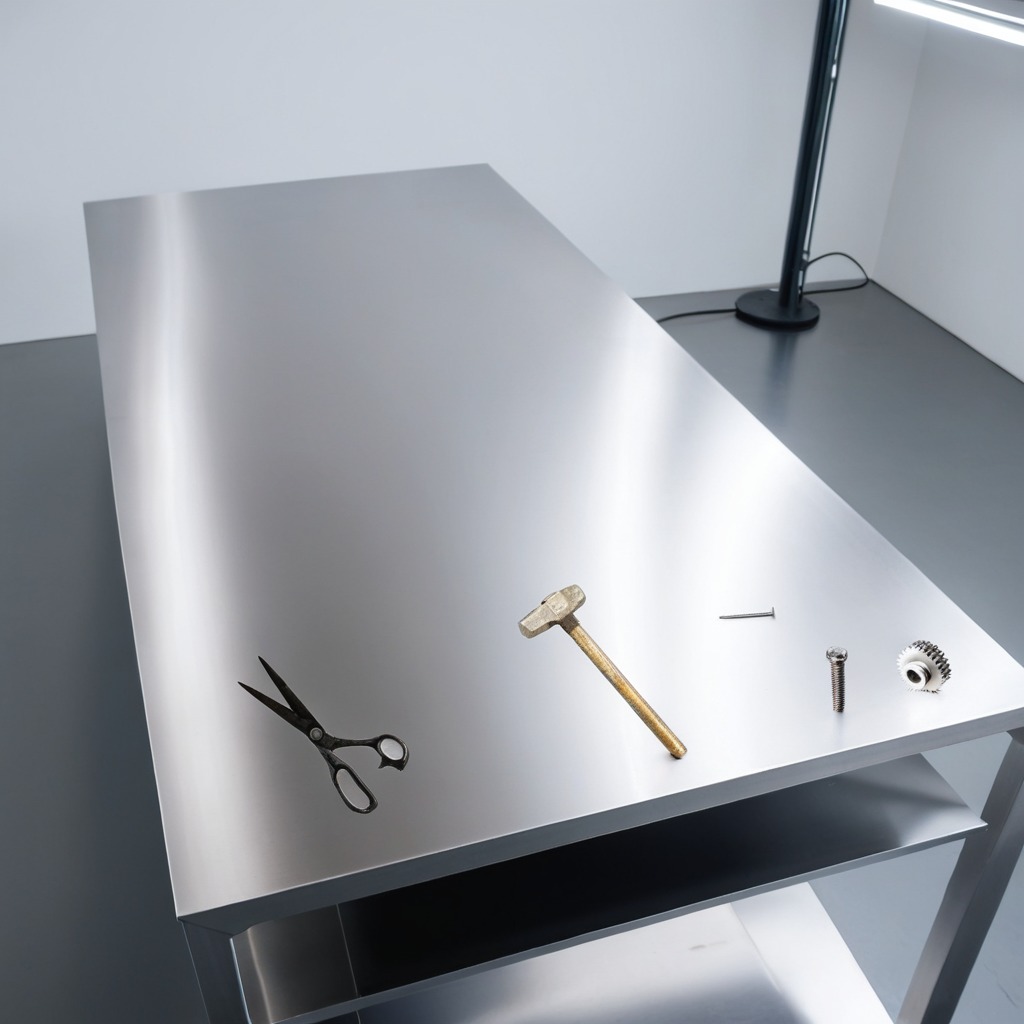
A metal gear with teeth, a metal machine screw, an iron nail, a hammer, and a pair of scissors are lying on the stainless steel table in a high-end prototyping lab.